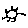
Label: sun